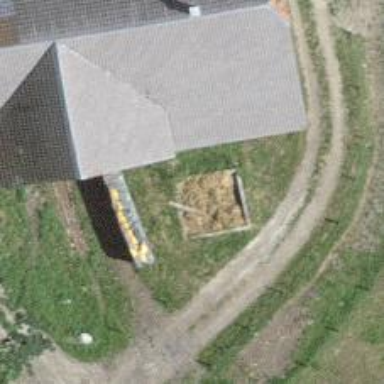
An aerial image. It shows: Farm.